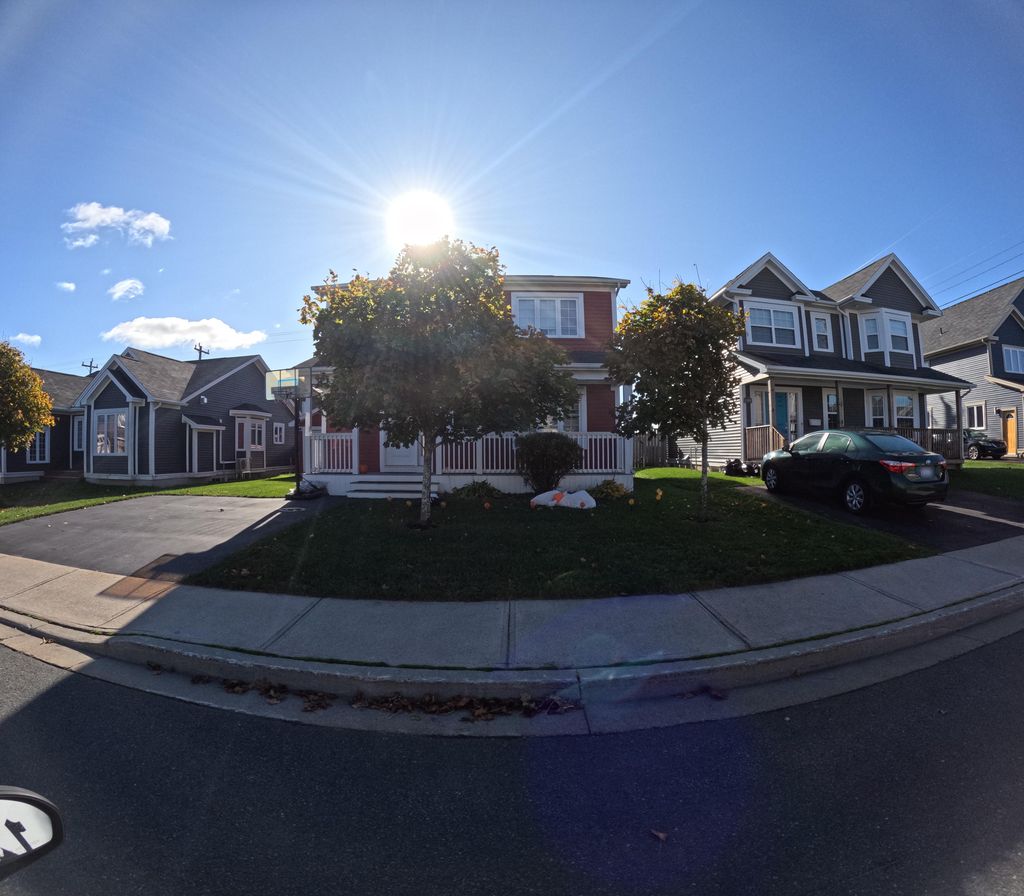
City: st_johns